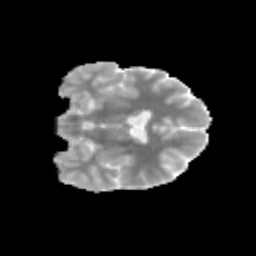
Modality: MD
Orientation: coronal
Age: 12
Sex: female
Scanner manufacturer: siemens
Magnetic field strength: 3 T
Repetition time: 3.8 s
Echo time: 0.07 s